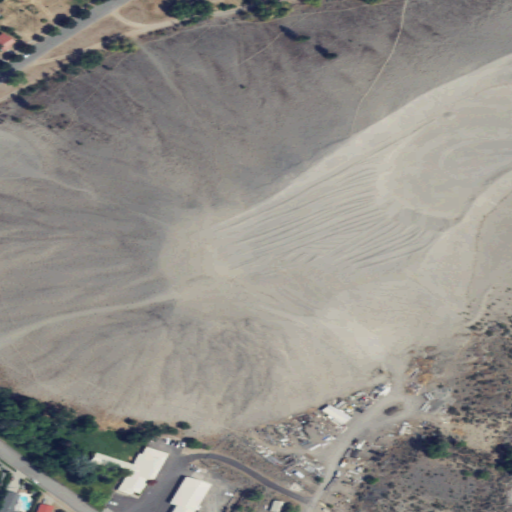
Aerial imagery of mountain in Washington named Sand Hill containing barren land, shrub, low intensity development, medium intensity development, high intensity development, open development, and grassland